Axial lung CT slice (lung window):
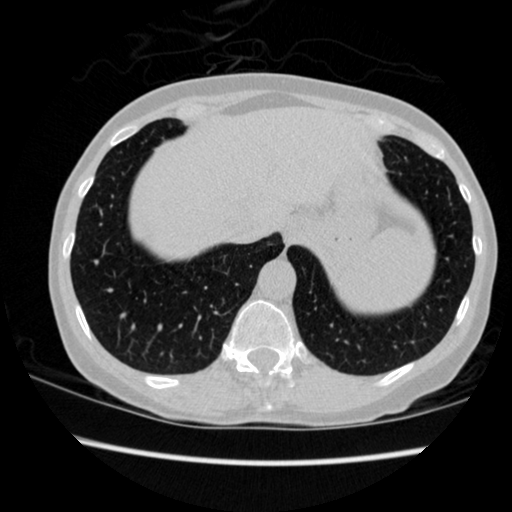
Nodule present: no